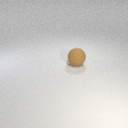
large brown rubber sphere